Question: In MySQL a VARCHAR field matches the 0 numeric literal but does not for numeric literal 1. What accounts for this behaviour?

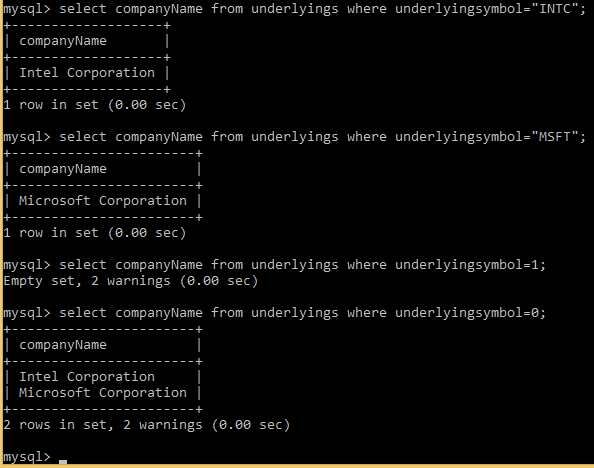
Answer: In your last example MySQL will attempt to 'CAST' your 'VARCHAR' column into numeric value. When you are trying to convert non-numeric string to, for example, 'DECIMAL' conversion will stop at first non-numeric character. An empty string will match '0'
For example:
'''
> select cast('x123' as decimal);
+-------------------------+
| cast('x123' as decimal) |
+-------------------------+
| 0 |
+-------------------------+
1 row in set, 1 warning (0.00 sec)
> show warnings;
+---------+------+-------------------------------------------+
| Level | Code | Message |
+---------+------+-------------------------------------------+
| Warning | 1292 | Truncated incorrect DECIMAL value: 'x123' |
+---------+------+-------------------------------------------+
'''
On the other hand, if you have leading numeric characters those will be converted to decimal:
'''
> select cast('123x' as decimal);
+-------------------------+
| cast('123x' as decimal) |
+-------------------------+
| 123 |
+-------------------------+
1 row in set (0.00 sec)
'''
In this case non-numeric trailing characters will be silently ignored. Conversion to INTEGER will happen in similar fashion with same results. More details can be found from the <URL>.